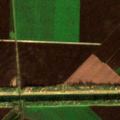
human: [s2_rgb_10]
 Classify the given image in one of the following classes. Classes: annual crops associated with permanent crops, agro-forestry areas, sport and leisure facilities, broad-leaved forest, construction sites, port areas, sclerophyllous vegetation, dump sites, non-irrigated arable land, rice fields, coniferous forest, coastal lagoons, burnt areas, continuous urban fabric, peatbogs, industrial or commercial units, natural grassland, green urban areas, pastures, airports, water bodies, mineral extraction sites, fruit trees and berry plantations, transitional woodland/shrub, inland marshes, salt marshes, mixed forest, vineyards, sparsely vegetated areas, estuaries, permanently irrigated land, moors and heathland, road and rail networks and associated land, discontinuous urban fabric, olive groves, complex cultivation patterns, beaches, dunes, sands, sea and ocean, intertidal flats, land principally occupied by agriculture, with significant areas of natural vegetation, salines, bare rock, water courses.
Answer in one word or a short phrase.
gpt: non-irrigated arable land, transitional woodland/shrub